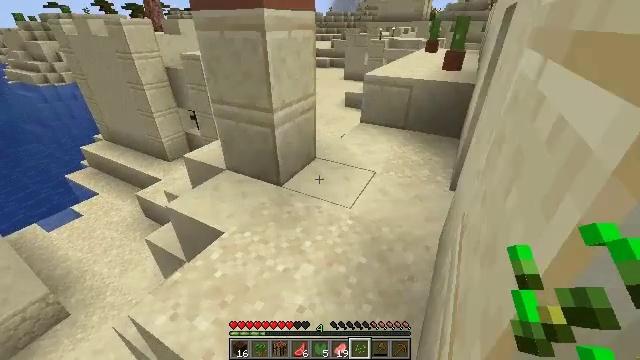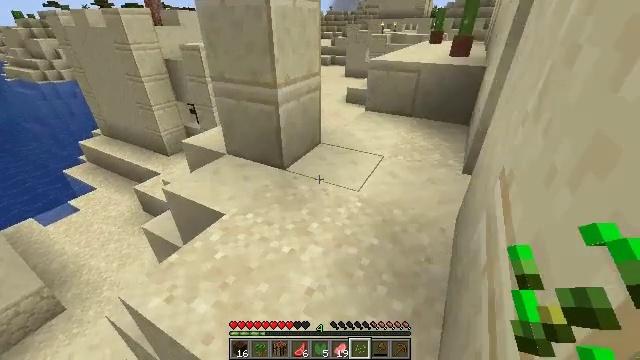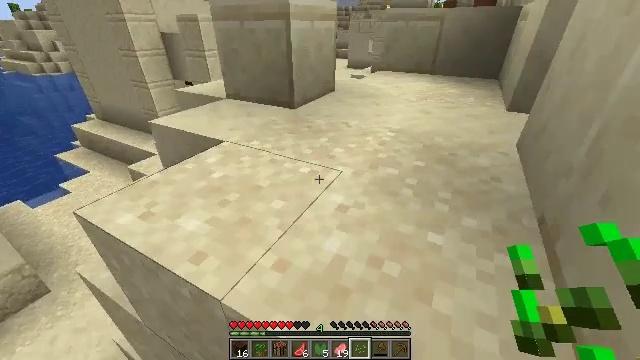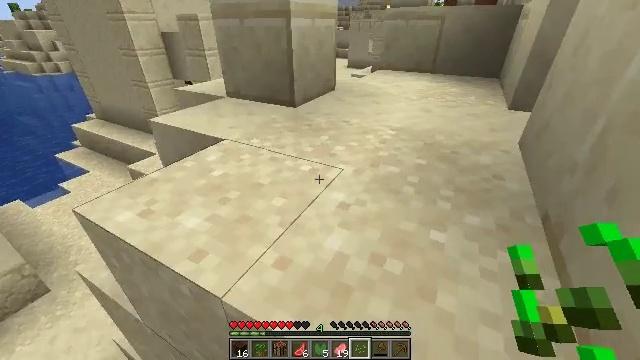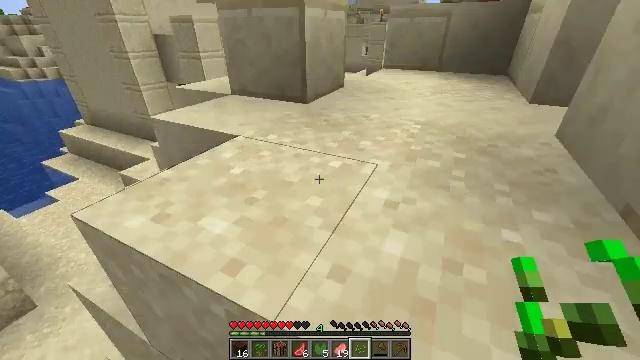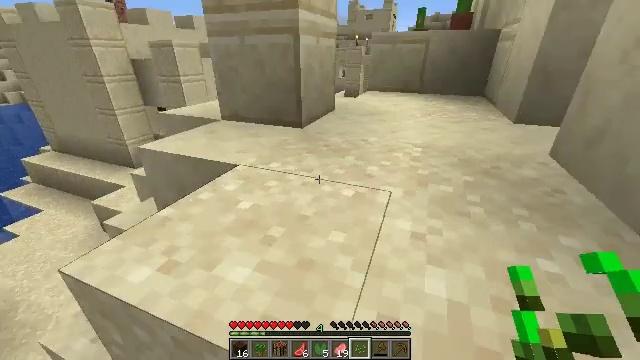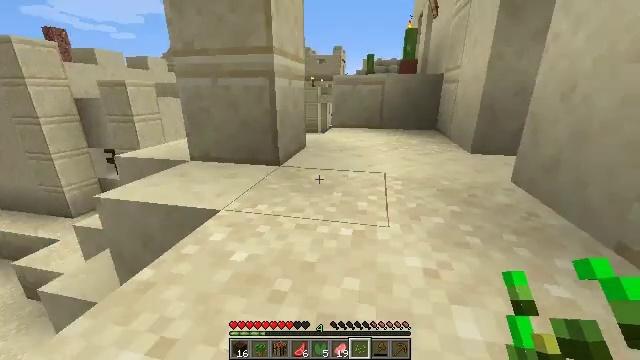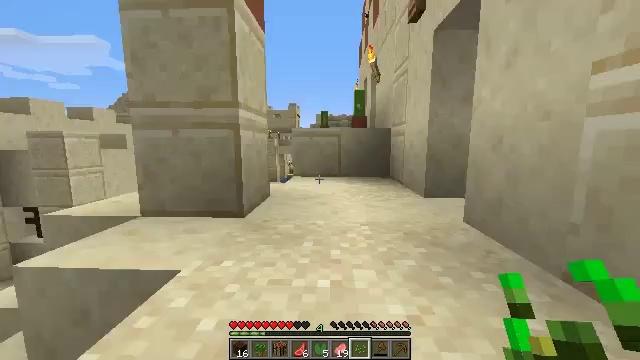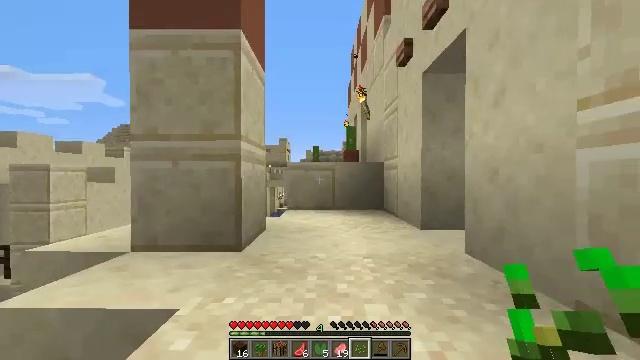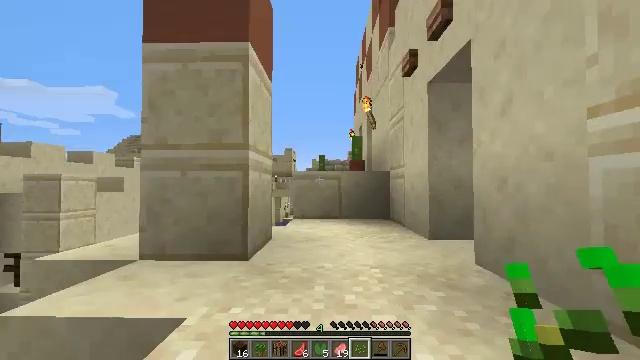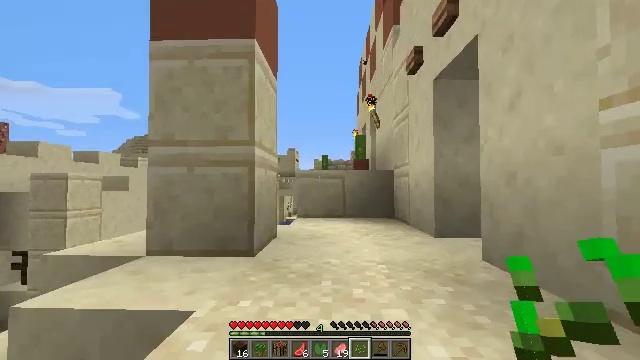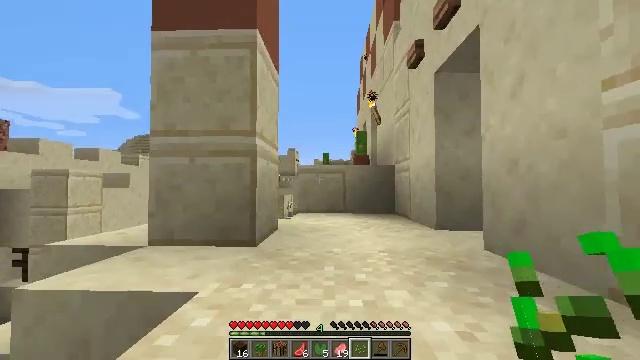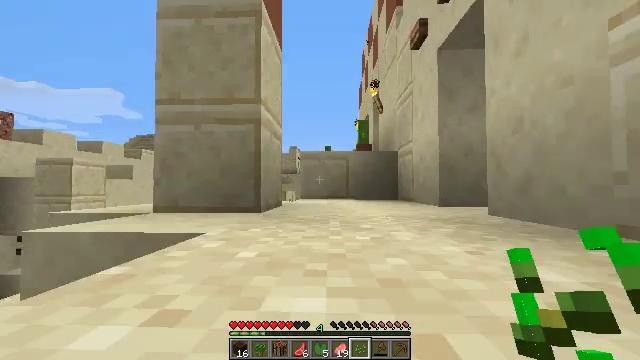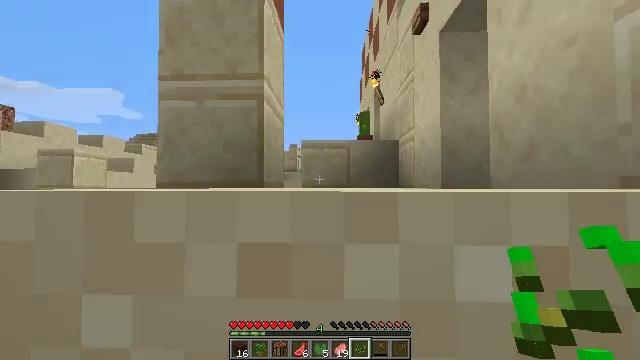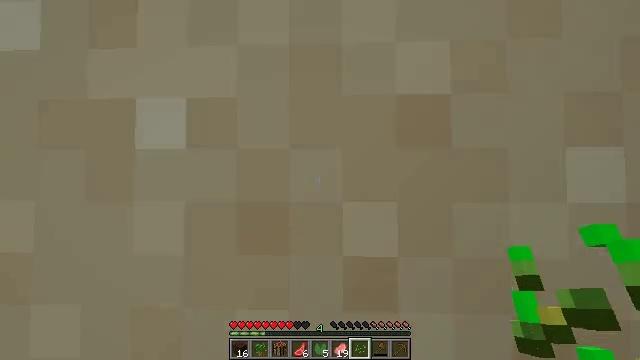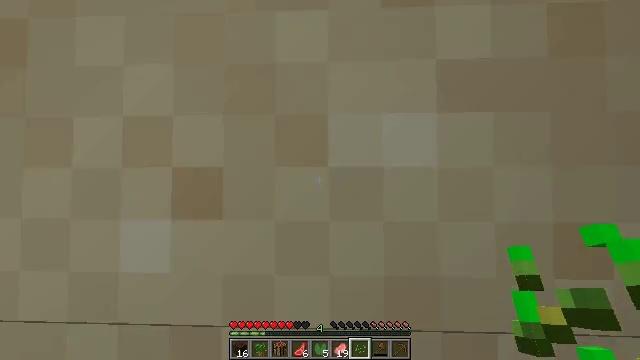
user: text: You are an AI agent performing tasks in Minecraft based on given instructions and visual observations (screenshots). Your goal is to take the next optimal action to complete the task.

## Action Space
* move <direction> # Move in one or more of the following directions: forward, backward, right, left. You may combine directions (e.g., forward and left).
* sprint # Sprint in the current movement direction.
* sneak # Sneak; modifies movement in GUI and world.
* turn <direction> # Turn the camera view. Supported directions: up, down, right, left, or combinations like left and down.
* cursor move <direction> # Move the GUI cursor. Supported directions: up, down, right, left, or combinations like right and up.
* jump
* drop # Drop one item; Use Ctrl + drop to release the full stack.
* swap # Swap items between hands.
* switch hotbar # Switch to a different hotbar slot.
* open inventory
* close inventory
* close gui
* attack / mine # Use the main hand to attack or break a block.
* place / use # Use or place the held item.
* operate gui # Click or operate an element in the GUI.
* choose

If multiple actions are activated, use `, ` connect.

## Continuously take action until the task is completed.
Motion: motion action
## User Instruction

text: Collect the blast furnace by mining it.
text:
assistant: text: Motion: move forward
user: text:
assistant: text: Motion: move forward and move left
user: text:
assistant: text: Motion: move forward and move left
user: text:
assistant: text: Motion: move forward and move left, turn right and up
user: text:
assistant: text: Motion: move forward and move left, turn right and up
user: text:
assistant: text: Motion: move forward, turn right and up
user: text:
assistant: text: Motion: move forward, turn right and up
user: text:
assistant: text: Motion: move forward, turn right and up
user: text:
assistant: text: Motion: move forward, turn left and up
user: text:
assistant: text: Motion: move forward
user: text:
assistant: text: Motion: move forward
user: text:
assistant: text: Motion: move forward and move left
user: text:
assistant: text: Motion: move forward and move left, jump
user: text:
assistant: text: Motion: move forward and move left, jump
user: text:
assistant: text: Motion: move forward and move left, jump
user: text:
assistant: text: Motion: move forward and move left, jump
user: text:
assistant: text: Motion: move forward and move left, jump
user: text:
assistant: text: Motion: move forward and move left, jump
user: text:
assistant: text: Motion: move forward and move left, jump
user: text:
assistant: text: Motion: move forward and move left, turn left and down
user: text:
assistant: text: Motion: move forward and move left, turn left and down
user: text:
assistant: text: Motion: move forward and move left, turn left and down
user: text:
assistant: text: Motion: move forward and move left, turn left and down
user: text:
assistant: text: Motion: move forward and move left
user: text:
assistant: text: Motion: move forward
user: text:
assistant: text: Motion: move forward
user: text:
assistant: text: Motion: move forward
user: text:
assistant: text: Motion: move forward
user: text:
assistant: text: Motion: move forward, sprint
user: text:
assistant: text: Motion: move forward, sprint